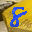
Label: 8